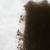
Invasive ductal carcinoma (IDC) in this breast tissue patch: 0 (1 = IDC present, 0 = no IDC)